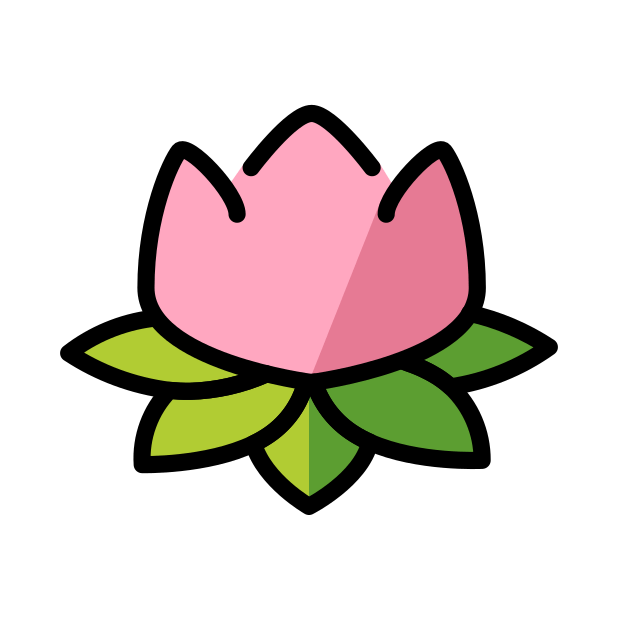
lotus